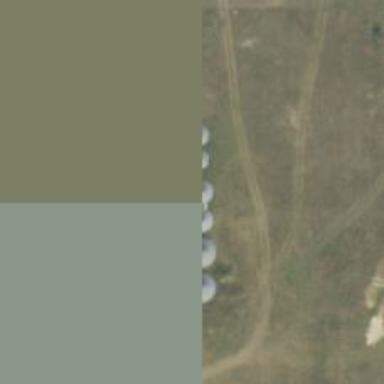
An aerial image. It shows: Silo.